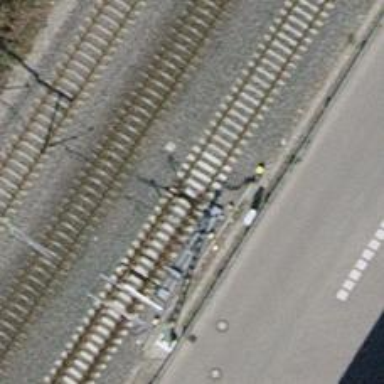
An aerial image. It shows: Railway switch.